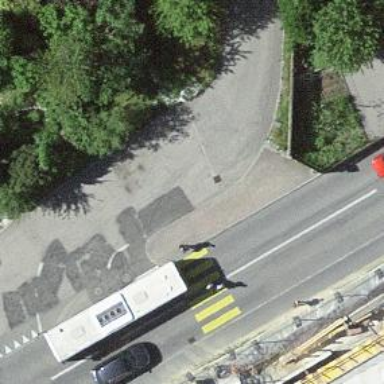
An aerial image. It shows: Public transport stop position.